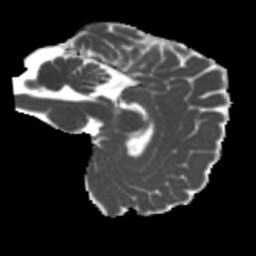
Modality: MD
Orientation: sagittal
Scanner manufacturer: siemens
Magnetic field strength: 3 T
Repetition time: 4 s
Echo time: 0.0594 s